Question: I got attribute in sql server 2012 database of data type numeric (18,0), how I am going to model using data annotation in asp.net mvc-5 app.
this code giving me following error...
'''
An exception of type 'System.InvalidOperationException' occurred in EntityFramework.dll but was not handled in user code
Additional information: The 'PassMark' property on 'MarkScheme' could not be set to a 'System.Decimal' value. You must set this property to a non-null value of type 'System.Int32'
'''
Many Thanks
## SQL Image

## Model
'''
[Required(ErrorMessage = "Required Pass Mark")]
[Display(Name = "Pass Mark")]
public int PassMark { get; set; }
'''
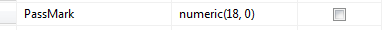
Answer: I would use the [RegularExpression]. like yzi_20004 but your issue is that you set
'''
public int PassMark { get; set; }
'''
and it should be
'''
public decimal PassMark { get; set; }
'''
hope this helps